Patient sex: M
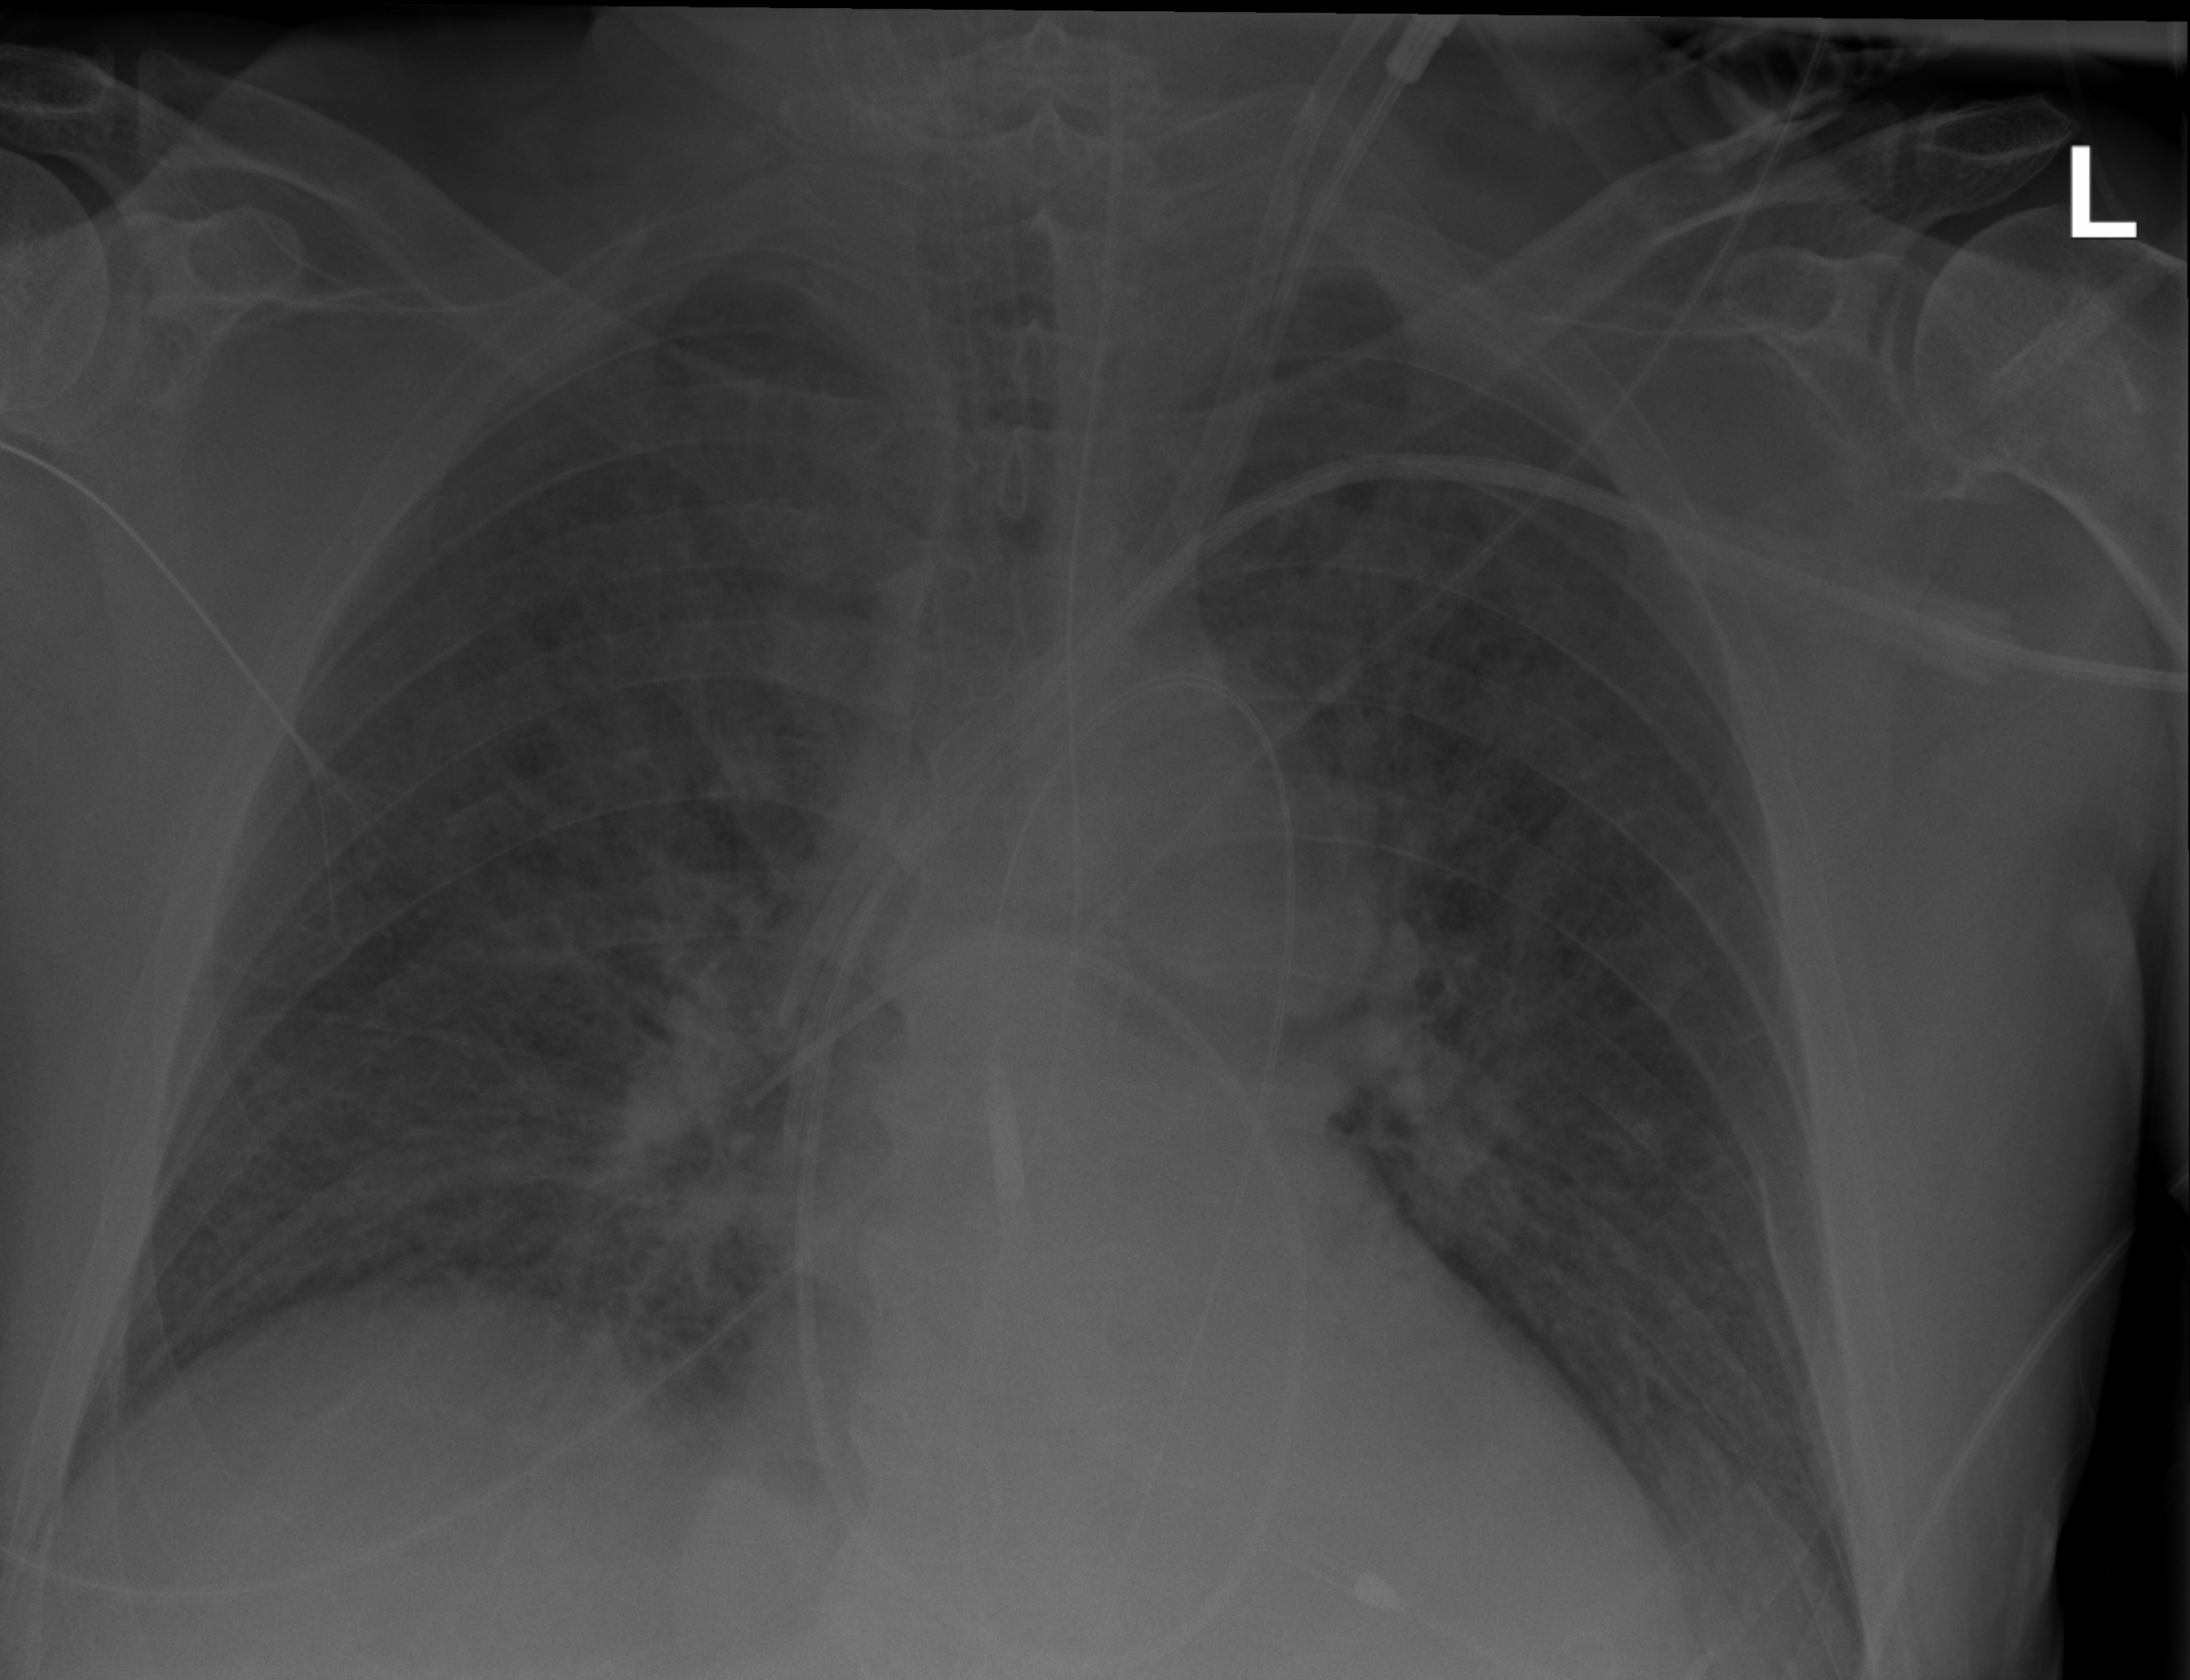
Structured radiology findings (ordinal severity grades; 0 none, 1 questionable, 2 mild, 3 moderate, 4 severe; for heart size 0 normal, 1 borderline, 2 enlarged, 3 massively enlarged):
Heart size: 2
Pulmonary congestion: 2
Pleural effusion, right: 0
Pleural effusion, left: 0
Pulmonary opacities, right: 0
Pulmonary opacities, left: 0
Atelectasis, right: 0
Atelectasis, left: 0